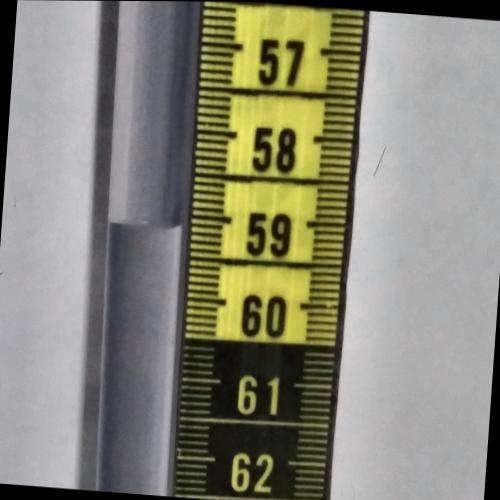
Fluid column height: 59.1 cm